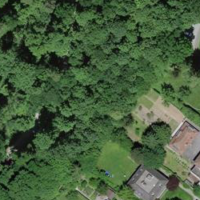
EUNIS habitat code: 55
Species observed at this site:
Oniscus asellus